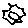
Label: sun